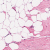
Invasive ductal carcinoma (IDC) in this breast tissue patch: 0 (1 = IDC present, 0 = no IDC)